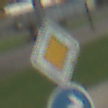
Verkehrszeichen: Vorfahrtsstrasse
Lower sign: VorgeschriebeneFahrtrichtungRechts
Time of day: MorningAfternoon
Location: Outdoor (Urban)
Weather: PartlyCloudy
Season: NotSpecified
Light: Natural